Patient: sex M, age 46
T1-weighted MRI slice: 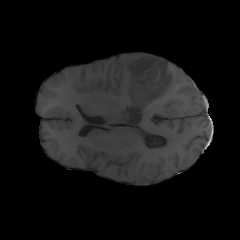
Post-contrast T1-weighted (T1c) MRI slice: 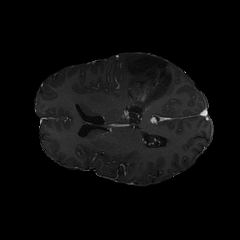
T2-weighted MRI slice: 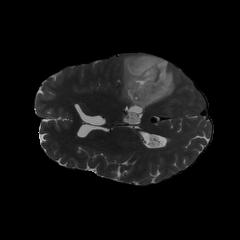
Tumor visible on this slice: yes
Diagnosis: Astrocytoma, IDH-mutant
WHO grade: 3